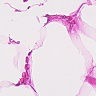
Metastatic tissue present: no